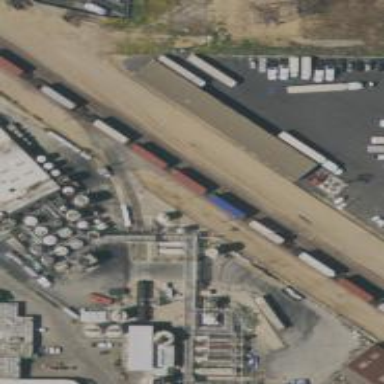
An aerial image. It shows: Railway siding for service.